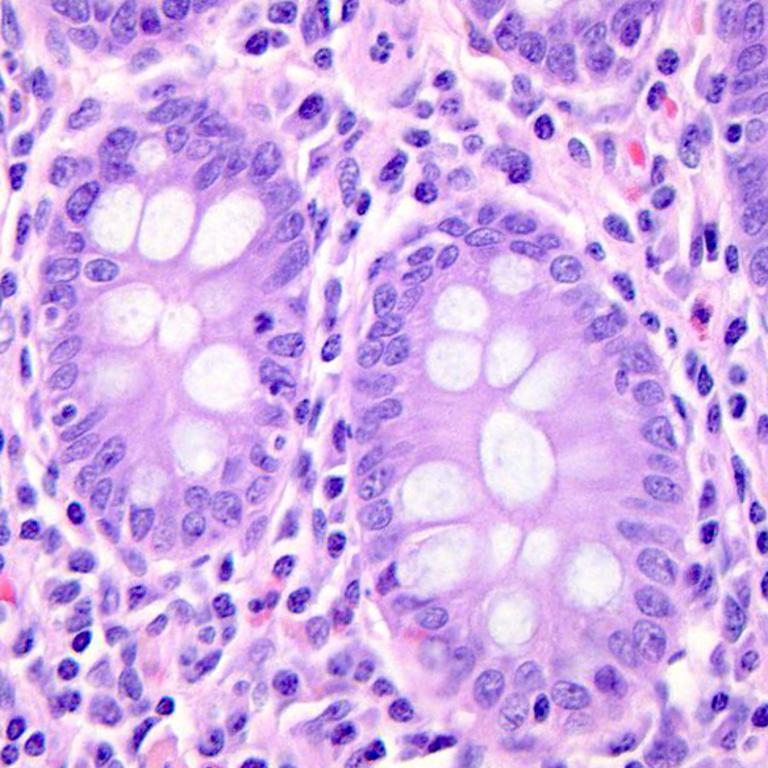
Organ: colon
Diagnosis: benign